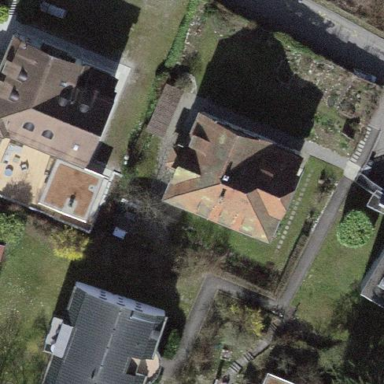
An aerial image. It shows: Residential building.